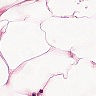
Metastatic tissue present: yes